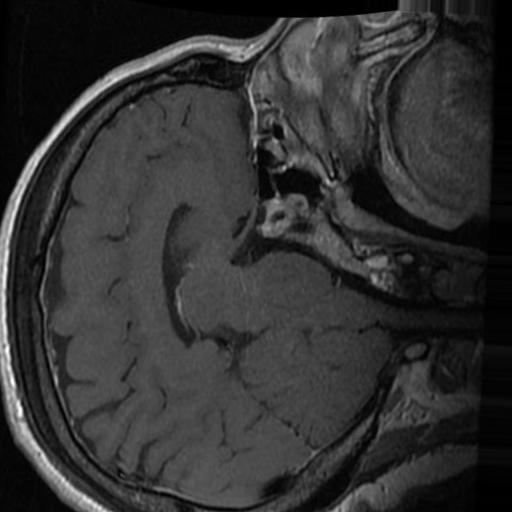
Label: brain_tumor